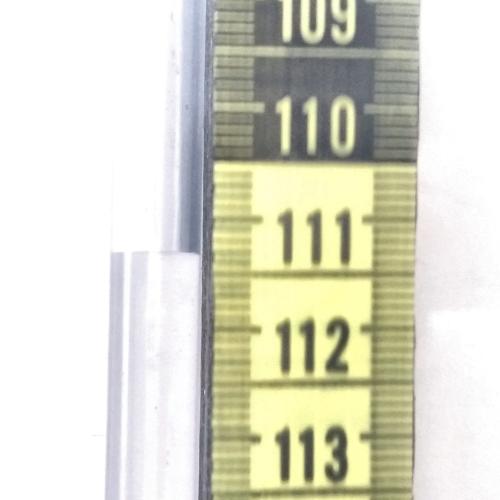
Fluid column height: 111.4 cm